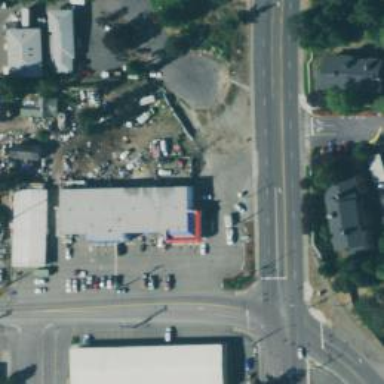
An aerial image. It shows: Convenience shop.